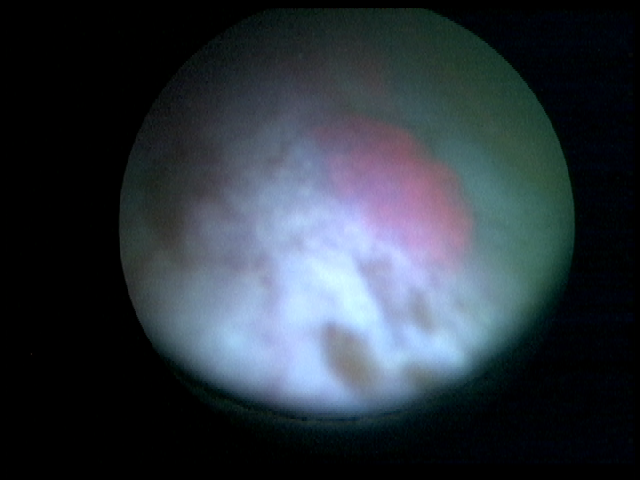
Modality: BLC
Class: Malignant
Subclass: HighGradePapillary
Lesion: L1
Stage: T1
Morphology: Papillary
Bladder cancer association: Yes